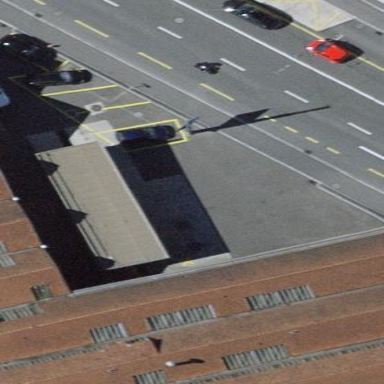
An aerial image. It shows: Building housing fuel station.